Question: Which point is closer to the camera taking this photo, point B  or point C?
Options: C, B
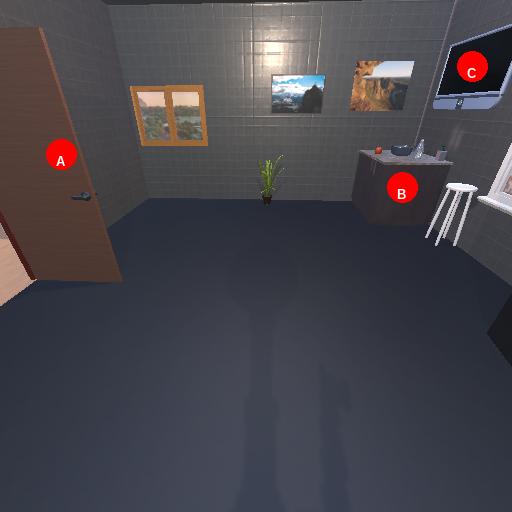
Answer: C